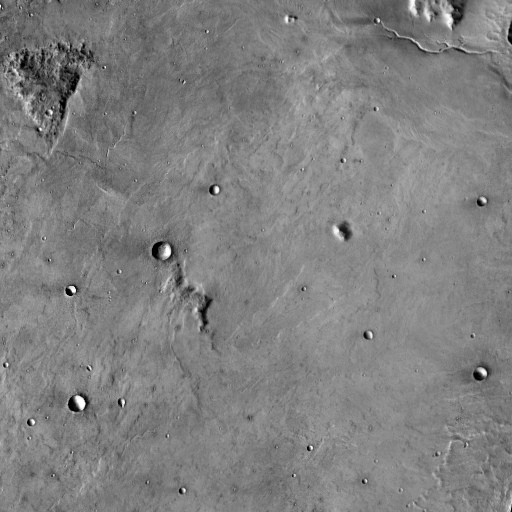
Crater classes present: Background, Other, Layered